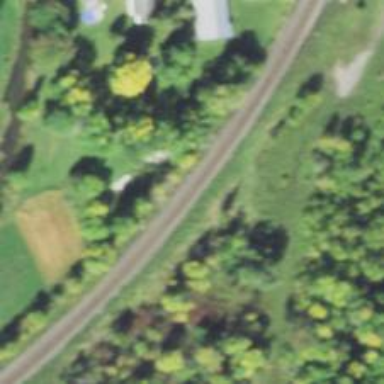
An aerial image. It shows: Railway track.